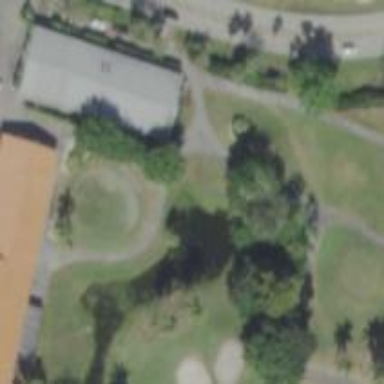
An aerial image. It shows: Path designated for golf carts.